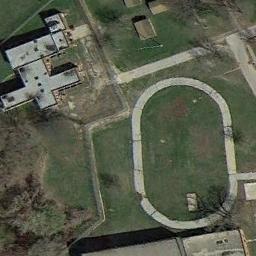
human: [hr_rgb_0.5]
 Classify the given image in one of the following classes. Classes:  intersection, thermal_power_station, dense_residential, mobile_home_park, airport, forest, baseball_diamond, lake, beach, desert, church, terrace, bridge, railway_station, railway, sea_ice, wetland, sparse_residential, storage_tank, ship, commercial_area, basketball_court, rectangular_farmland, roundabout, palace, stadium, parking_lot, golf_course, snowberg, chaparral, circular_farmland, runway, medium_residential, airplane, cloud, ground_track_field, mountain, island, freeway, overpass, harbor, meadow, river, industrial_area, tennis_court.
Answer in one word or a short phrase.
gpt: ground_track_field